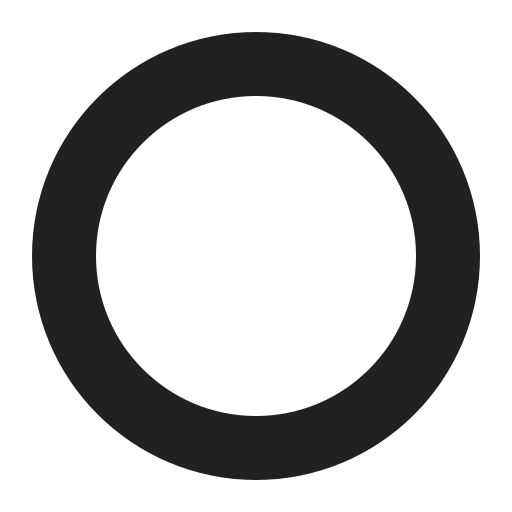
radio button high contrast